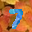
Label: 7